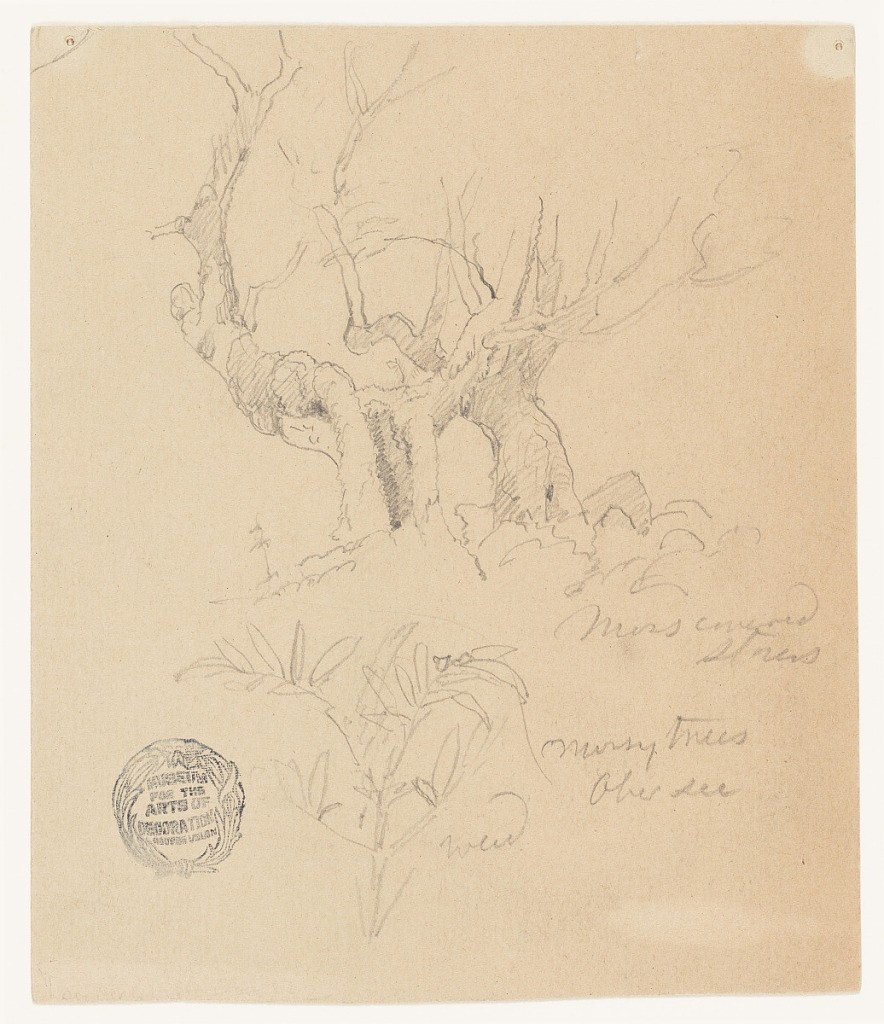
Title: Gnarled Tree and Weed, Obersee, Germany
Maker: Frederic Edwin Church, American, 1826–1900
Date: July 1868
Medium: Graphite on tan laid paper
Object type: drawing
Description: Botanical sketch showing, at center, a gnarled, knotty tree and its lower boughs growing among moss-covered stones. Below, a light sketch of a small plant is visible.

Verso: Loose landscape sketch showing a view of the Obersee in Bavara, Germany, and the nearby terrain. At center, a dense grove of trees is visible, framed by the sharp peaks of distant mountains in the background. Red clouds hang in the sky above. The trees, mountains, and sky are reflected in the placid waters of the lake below.